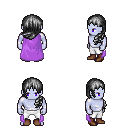
a pixel art fantasy rpg character, male body template, dark elf, purple skin, lavender cape, white pants, gray left-swept hairstyle, brown shoes, four views (front, back, left, right), 2x2 character sprite sheet, small pixel art, hard edges, no anti-aliasing